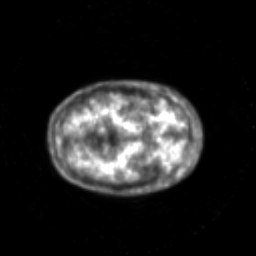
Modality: PET
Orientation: axial
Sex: female
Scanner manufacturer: siemens